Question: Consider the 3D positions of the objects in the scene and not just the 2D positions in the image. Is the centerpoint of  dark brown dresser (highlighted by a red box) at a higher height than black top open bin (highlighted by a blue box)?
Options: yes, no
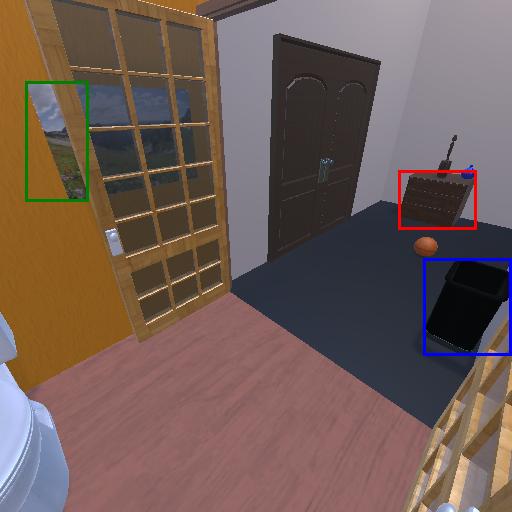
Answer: yes